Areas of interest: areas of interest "Temple"
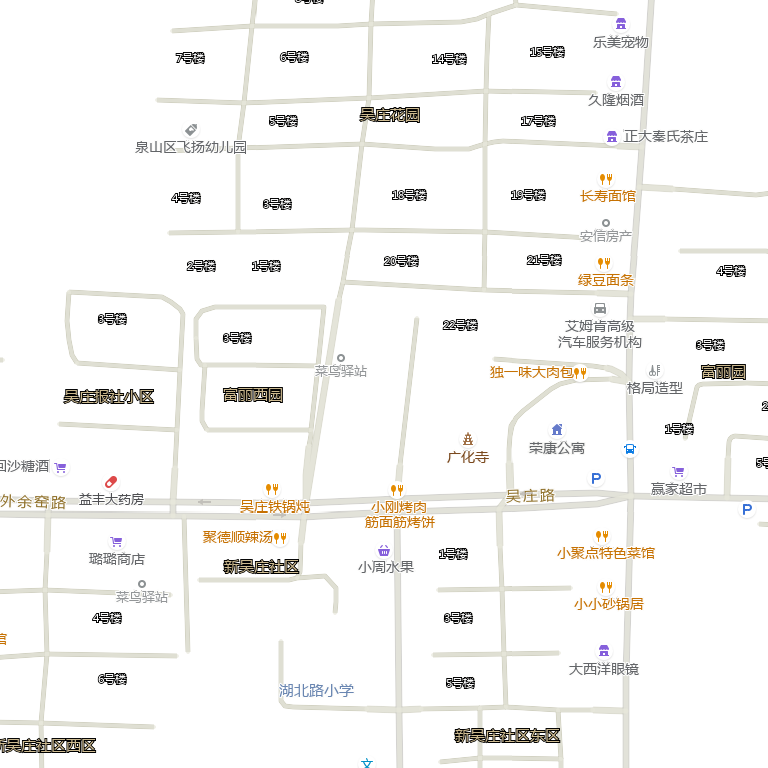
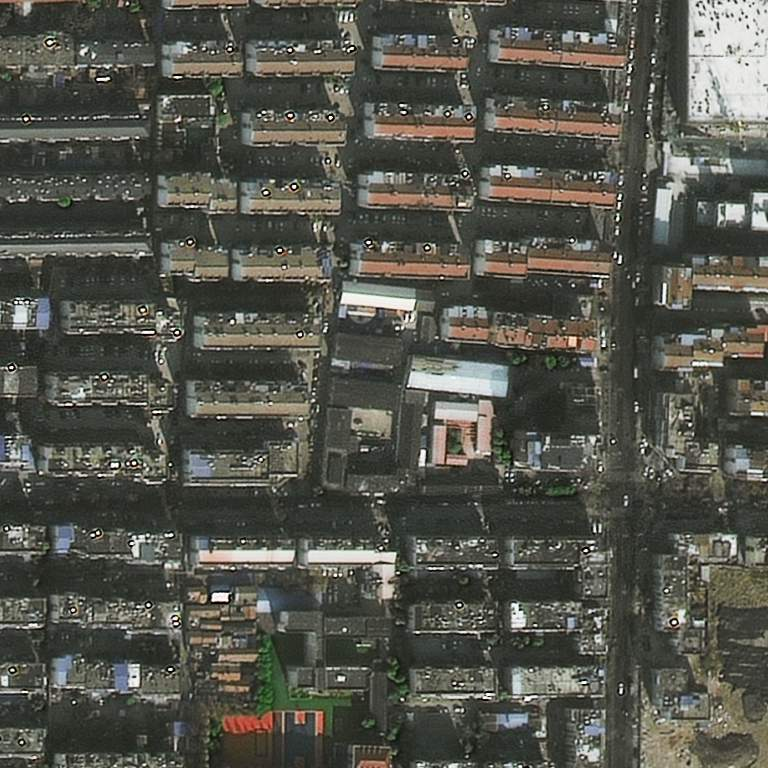